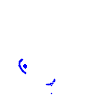
Particle: proton